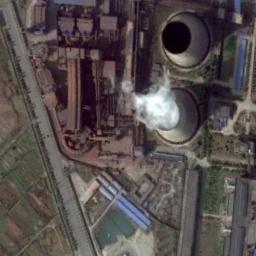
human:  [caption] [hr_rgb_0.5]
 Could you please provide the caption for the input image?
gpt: There are many buildings of different shapes next to the thermal power station .

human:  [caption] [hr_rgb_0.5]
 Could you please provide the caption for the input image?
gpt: The thermal power station is on the grass next to some buildings with white mist above .

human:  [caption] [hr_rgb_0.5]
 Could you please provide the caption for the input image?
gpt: Here are two thermal power stations that are emitting smoke .

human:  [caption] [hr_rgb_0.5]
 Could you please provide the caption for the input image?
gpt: There are workshops and machinery in the thermal power station  There are two cooling towers, one steaming .

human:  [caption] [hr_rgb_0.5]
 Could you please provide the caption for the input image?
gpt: There are some brown buildings and two chimneys on the thermal power station .